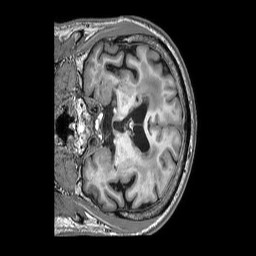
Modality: T1w
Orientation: coronal
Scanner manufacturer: philips
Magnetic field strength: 3 T
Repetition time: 0.00676 s
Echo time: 0.003081 s